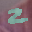
Label: 2